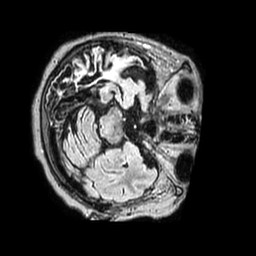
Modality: FLAIR
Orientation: axial
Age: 62
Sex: female
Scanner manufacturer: philips
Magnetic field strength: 1.5 T
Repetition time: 4.8 s
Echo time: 0.3 s